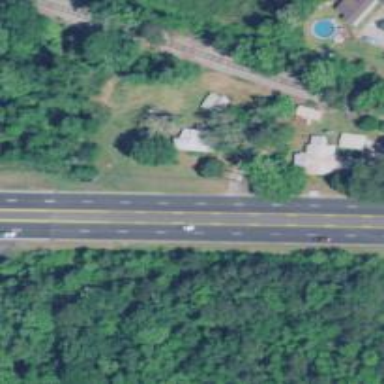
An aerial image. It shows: Asphalt road designated as trunk highway.